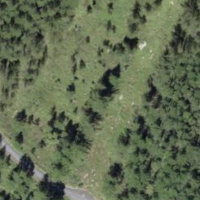
EUNIS habitat code: 41
Species observed at this site:
Lysandra bellargus